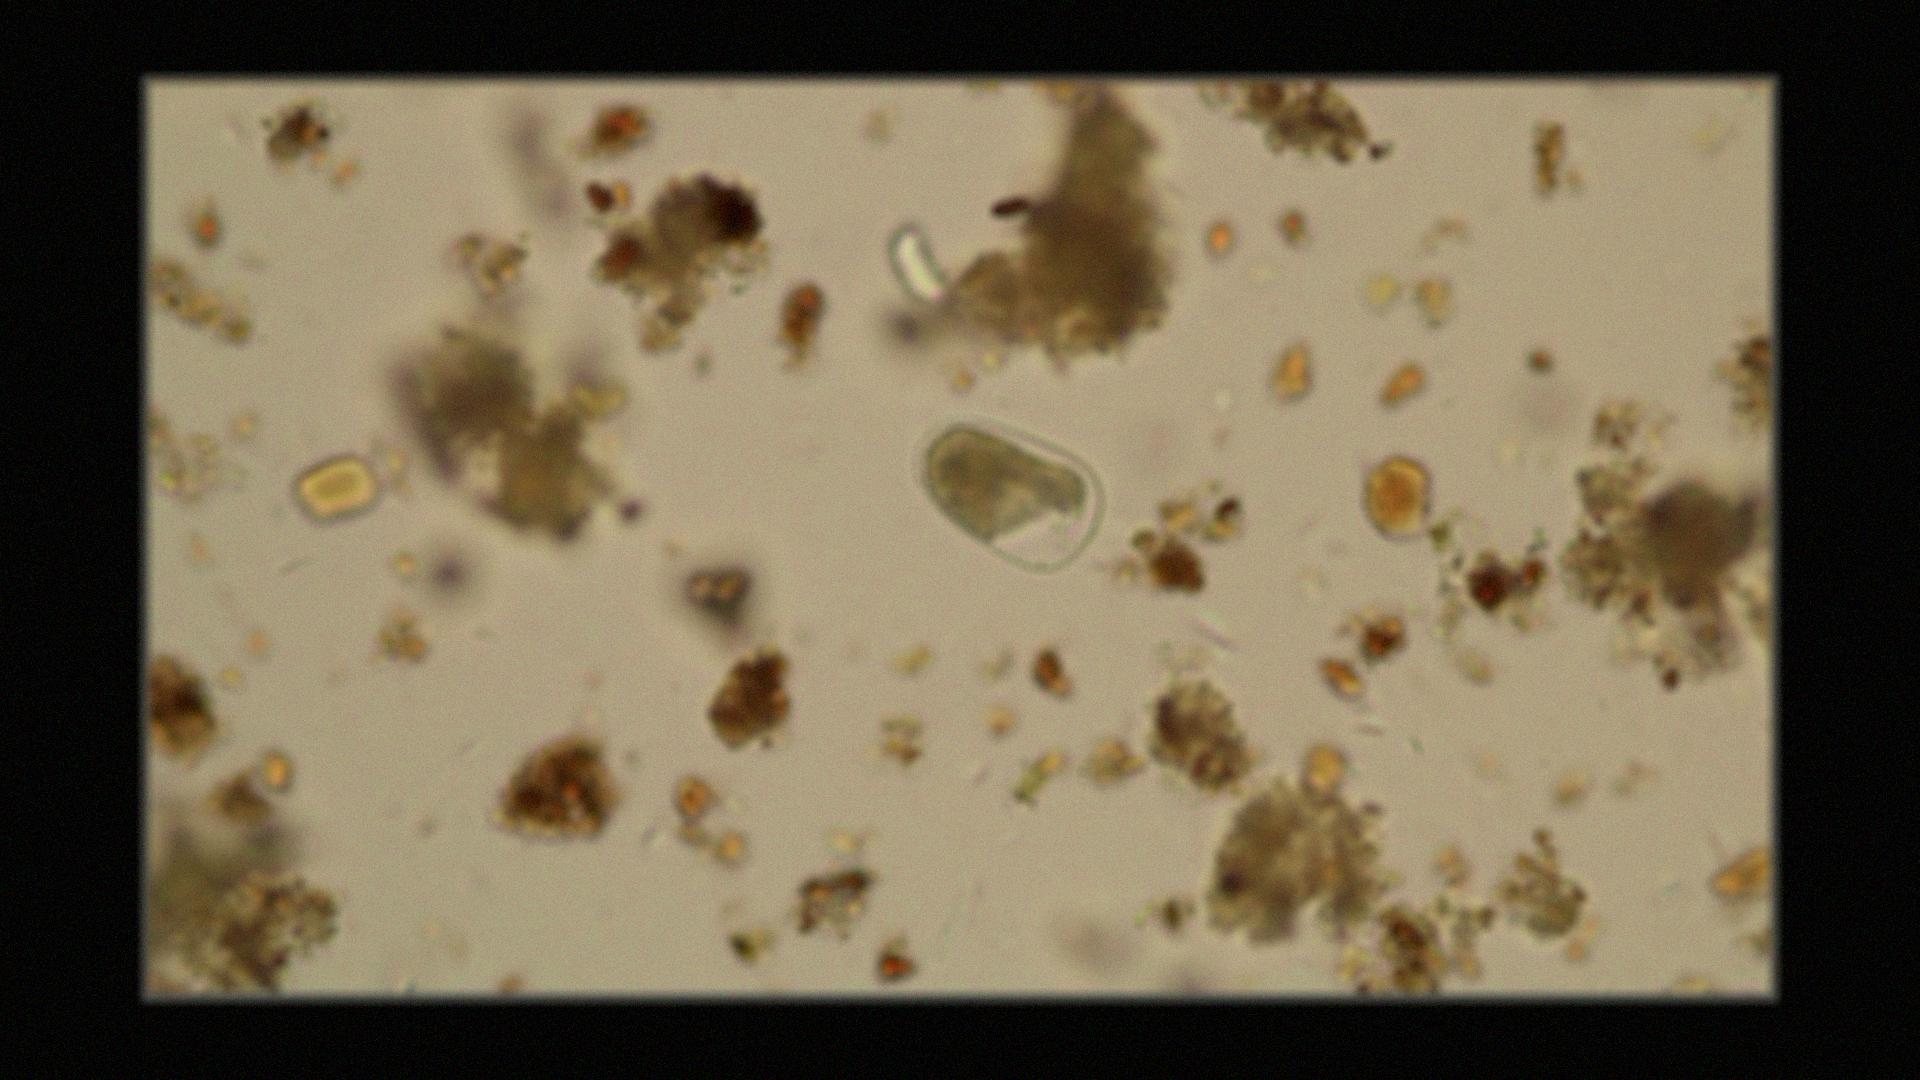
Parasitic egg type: Hookworm egg